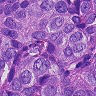
Metastatic tissue present: yes